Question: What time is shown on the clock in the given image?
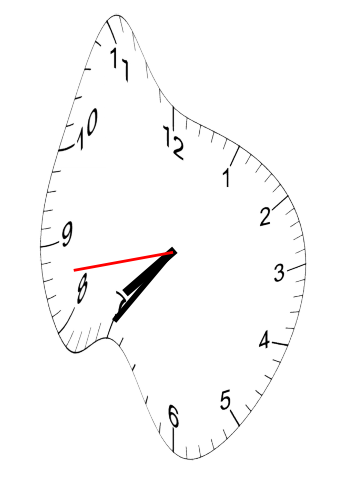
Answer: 07:35:43